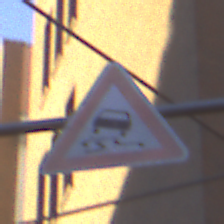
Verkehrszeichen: SchleuderOderRutschgefahr
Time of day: SunriseSunset
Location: Outdoor (Urban)
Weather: Clear
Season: NotSpecified
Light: Natural